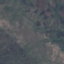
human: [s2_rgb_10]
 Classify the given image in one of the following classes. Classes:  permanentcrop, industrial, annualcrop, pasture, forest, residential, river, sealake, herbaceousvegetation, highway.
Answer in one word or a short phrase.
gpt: HerbaceousVegetation